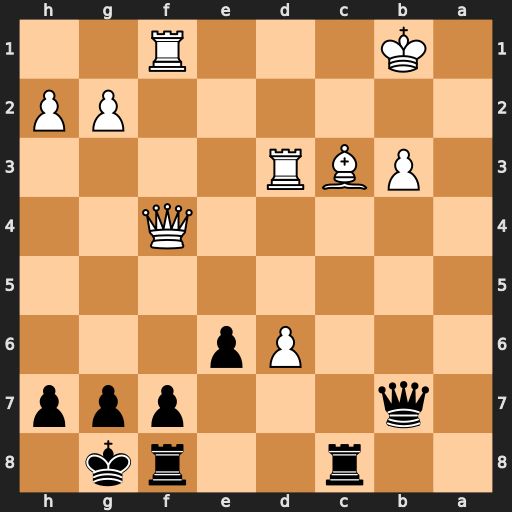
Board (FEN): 2r2rk1/1q3ppp/3Pp3/8/5Q2/1PBR4/6PP/1K3R2
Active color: b
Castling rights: -
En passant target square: -
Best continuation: Qxb3+ Kc1 Rxc3+ Rxc3 Qxc3+